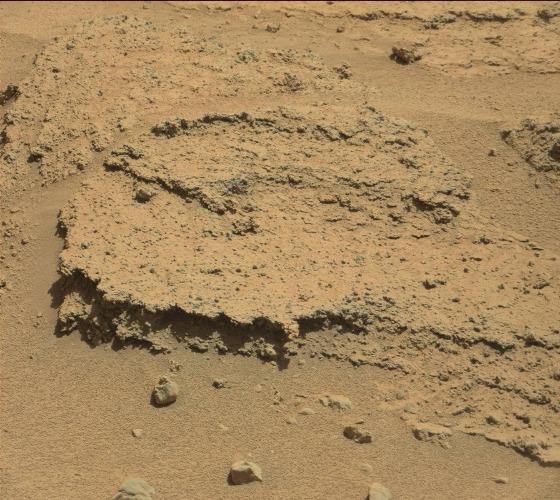
Terrain classes present: Bedrock, Gravel / Sand / Soil, Rock, Shadow